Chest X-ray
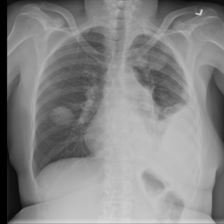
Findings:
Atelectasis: negative
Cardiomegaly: negative
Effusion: positive
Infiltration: negative
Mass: positive
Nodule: negative
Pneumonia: negative
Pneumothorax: negative
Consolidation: negative
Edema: negative
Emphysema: negative
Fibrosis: negative
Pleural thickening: negative
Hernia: negative